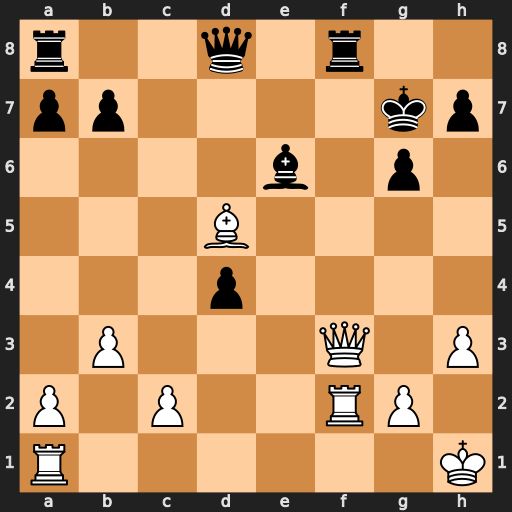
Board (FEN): r2q1r2/pp4kp/4b1p1/3B4/3p4/1P3Q1P/P1P2RP1/R6K
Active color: w
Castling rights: -
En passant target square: -
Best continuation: Qxf8+ Qxf8 Rxf8 Rxf8 Bxe6